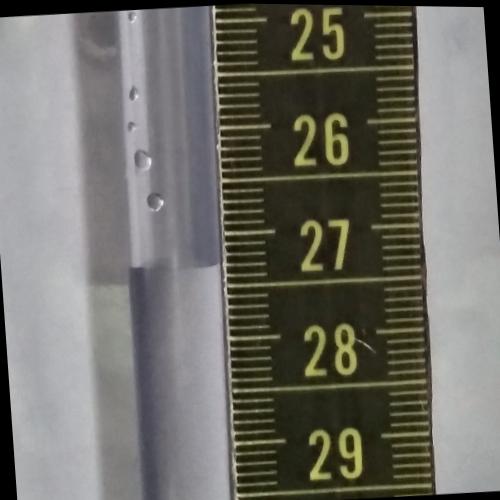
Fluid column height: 27.3 cm